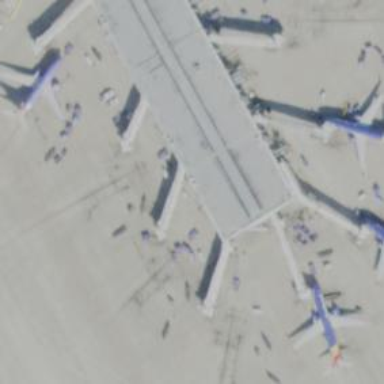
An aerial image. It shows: Airport gate.